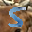
Label: 5